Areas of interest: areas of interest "Airport"
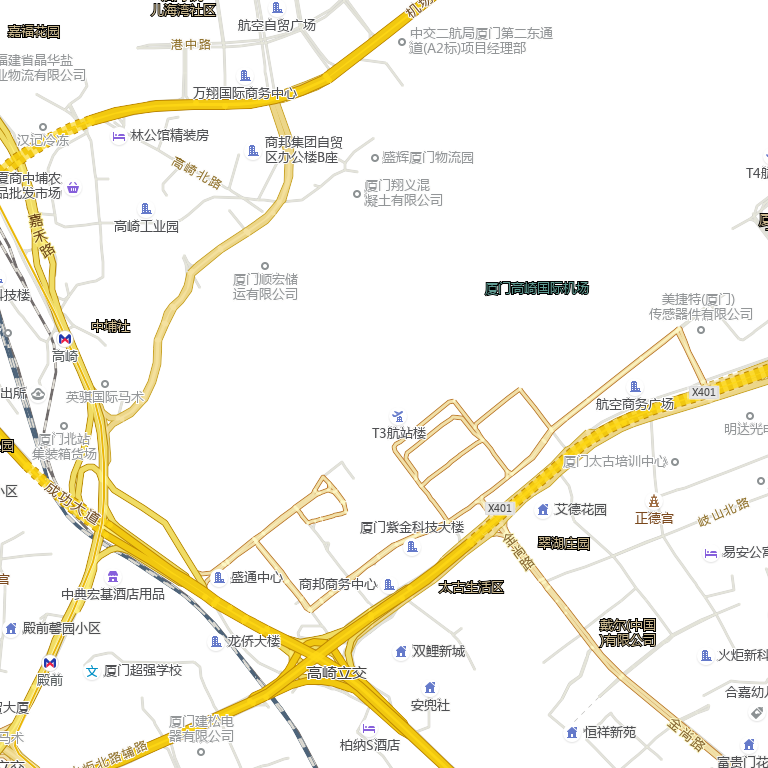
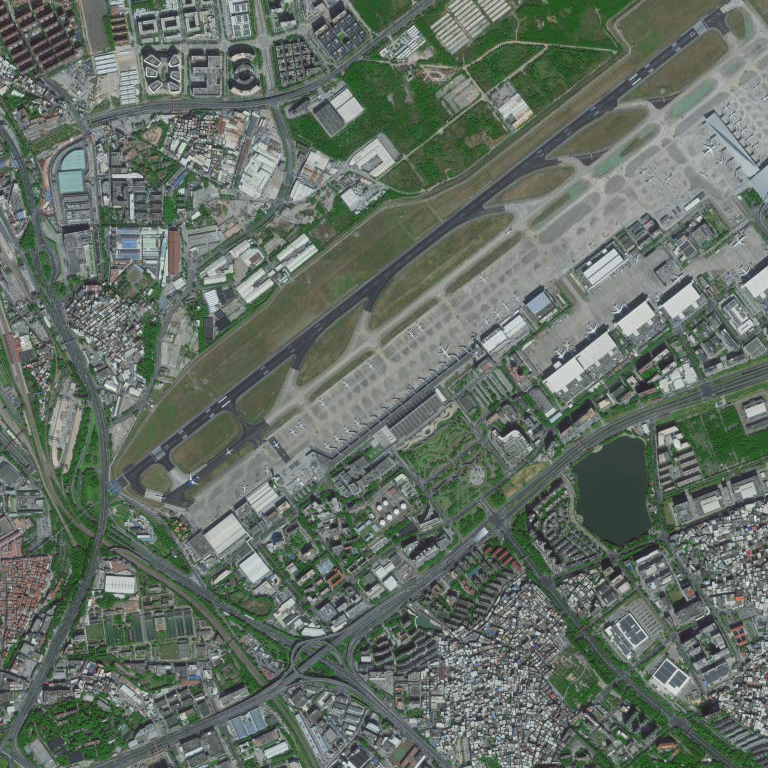